Question: This is the I am creating scatterplot:
'''
-(void)createScatterPlotsWithIdentifier:(NSString *)identifier color:(CPTColor *)color forGraph:(CPTGraph *)graph forXYPlotSpace:(CPTXYPlotSpace *)plotSpace{
CPTScatterPlot *scatterPlot = [[CPTScatterPlot alloc] init];
scatterPlot.dataSource = self;
scatterPlot.identifier = identifier;
//Plot a graph with in the plotspace
[plotSpace scaleToFitPlots:[NSArray arrayWithObjects:scatterPlot, nil]];
plotSpace.xRange = [CPTPlotRange plotRangeWithLocation:CPTDecimalFromUnsignedInteger(0) length:CPTDecimalFromUnsignedInteger(30)];
plotSpace.yRange = [CPTPlotRange plotRangeWithLocation:CPTDecimalFromUnsignedInteger(-50) length:CPTDecimalFromUnsignedInteger(250)];
CPTMutablePlotRange *xRange = [[self getCoreplotSpace].xRange mutableCopy];
[xRange expandRangeByFactor:CPTDecimalFromCGFloat(-1)];
[self getCoreplotSpace].xRange = xRange;
CPTMutableLineStyle *scatterLineStyle = [scatterPlot.dataLineStyle mutableCopy];
scatterLineStyle.lineWidth = 1;
scatterLineStyle.lineColor = color;
scatterPlot.dataLineStyle = scatterLineStyle;
CPTMutableLineStyle *scatterSymbolLineStyle = [CPTMutableLineStyle lineStyle];
scatterSymbolLineStyle.lineColor = color;
CPTPlotSymbol *scatterSymbol = [CPTPlotSymbol ellipsePlotSymbol];
scatterSymbol.fill = [CPTFill fillWithColor:color];
scatterSymbol.lineStyle = scatterSymbolLineStyle;
scatterSymbol.size = CGSizeMake(2.0f, 2.0f);
scatterPlot.plotSymbol = scatterSymbol;
[graph addPlot:scatterPlot toPlotSpace:plotSpace];
}
'''
Configuring the Y-axis like this:
'''
NSMutableSet *yLabels = [NSMutableSet setWithCapacity:4];
NSMutableSet *yLocations = [NSMutableSet setWithCapacity:4];
NSArray *yAxisLabels = [NSArray arrayWithObjects:@"-50", @"33", @"117", @"200", nil];
NSArray *customTickLocations = [NSArray arrayWithObjects:[NSDecimalNumber numberWithUnsignedInt:-50], [NSDecimalNumber numberWithInt:33], [NSDecimalNumber numberWithInt:117], [NSDecimalNumber numberWithInt:200],nil];
for ( NSUInteger i = 0; i < [yAxisLabels count]; i++ ) {
NSLog(@"%@",[yAxisLabels objectAtIndex:i]);
CPTAxisLabel *label = [[CPTAxisLabel alloc] initWithText:[NSString stringWithFormat:@"%@",[yAxisLabels objectAtIndex:i]] textStyle:axisTextStyle];
label.tickLocation = CPTDecimalFromInteger([[customTickLocations objectAtIndex:i] integerValue]);
label.offset = y.majorTickLength;
if (label) {
[yLabels addObject:label];
[yLocations addObject:[NSString stringWithFormat:@"%d",[[customTickLocations objectAtIndex:i] integerValue]]];
}
label = nil;
}
y.axisLabels = yLabels;
y.majorTickLocations = [NSSet setWithArray:customTickLocations];
'''
Could you please find the screenshot.
I have following issues.
1. I am able to set the y axis but the graph is taking -50 as 0.
2. In screenshot, y axis is not aligned properly.
3. only axis are in bold color. how can I change that to normal.
could you please help me on these issues.
Thanks ...

Thanks
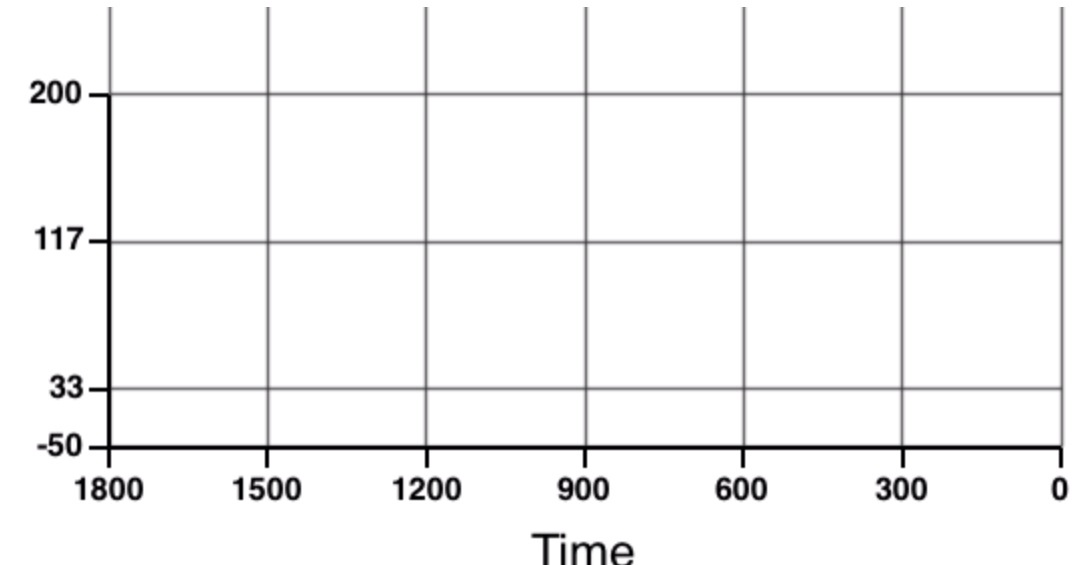
Answer: 'NSString' has an 'integerValue' method that will parse the string contents into an 'NSInteger'. Use the 'doubleValue' method for floating point values. For more complex number parsing tasks, use 'NSScanner'.
For example,
'''
label.tickLocation = CPTDecimalFromInteger(yAxisLabels[i].integerValue);
'''
and
'''
[yLocations addObject:@(yAxisLabels[i].integerValue)];
'''